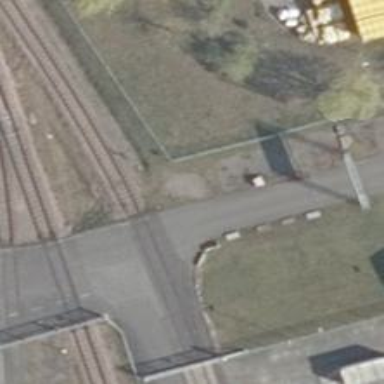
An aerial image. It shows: Railway spur service.